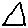
Label: triangle